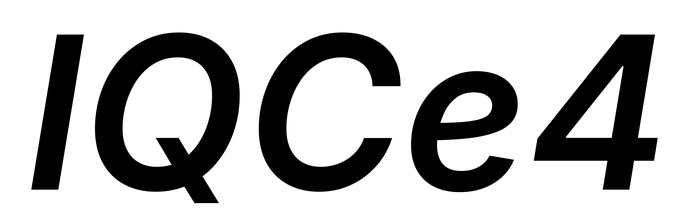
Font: Inter-Italic_SemiBold_Italic